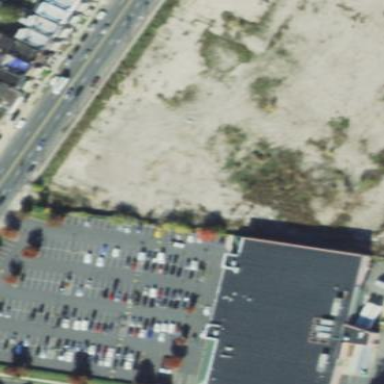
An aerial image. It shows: Supermarket building.